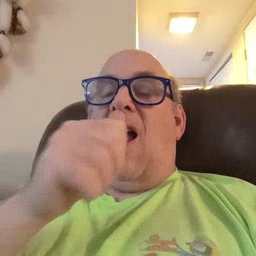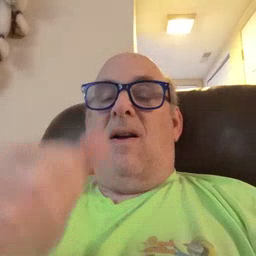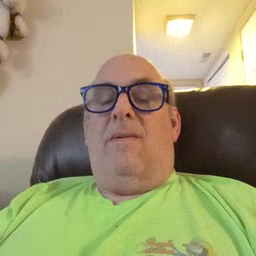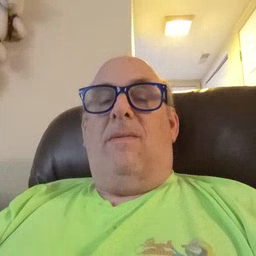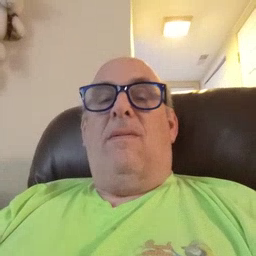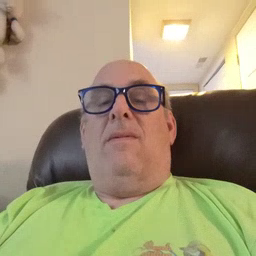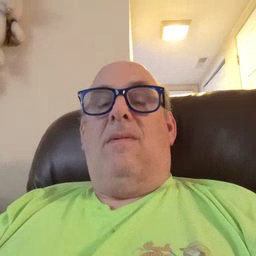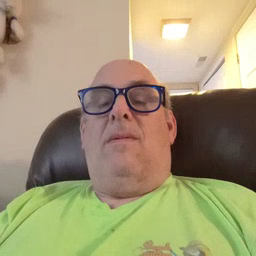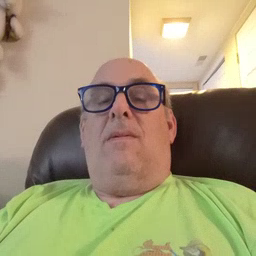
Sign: nuts